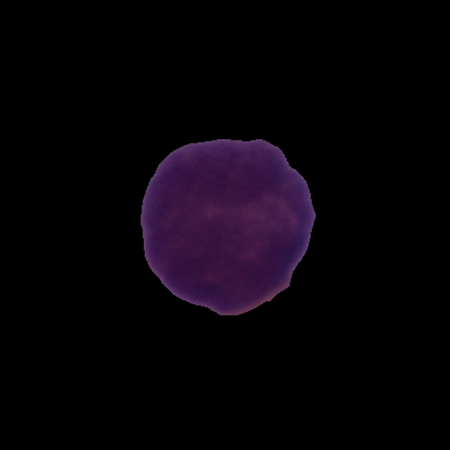
Label: healthy